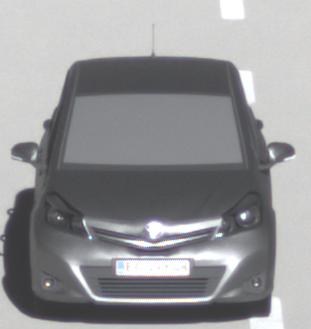
Make: Toyota
Model: Yaris 1.0
Detailed model: Yaris (XP9)
Model produced from: 2009/01
Model produced until: 2010/10
Doors: 3
Color: gray
Road condition: dry road
Daytime: morning or afternoon
Contrast: high contrast